Воздух, заполняющий кубический резервуар, находится при нормальных условиях. Длина ребра резервуара $a=1~м$. Резервуар разделили на две равные части, поместив в него тонкий поршень (см. рисунок).  В левую половину резервуара медленно наливают воду. Уровень воды достиг высоты $h=a / 2$.
На какое расстояние сместился при этом поршень? Трения нет. Давлением пара можно пренебречь. Резервуар находится в изотермических условиях.
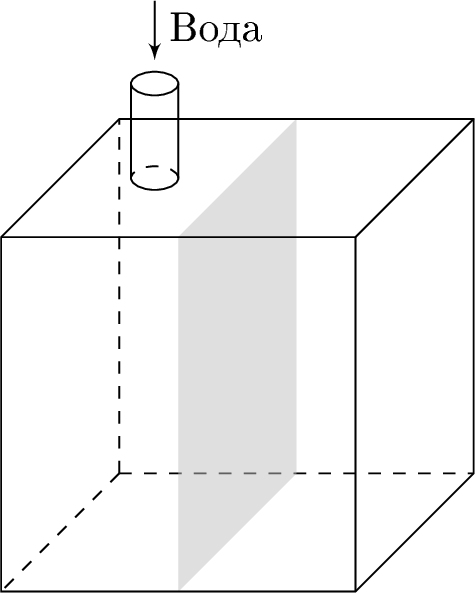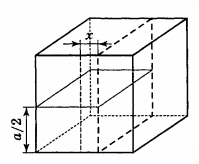
Решение: Обозначим $p_{а}$ — давление воздуха слева и справа от поршня в резервуаре без воды, $p_{1}$ и $p_{2}$ — давления воздуха соответственно справа и слева от поршня в резервуаре с водой (см. рисунок).  По Закону Бойля-Мариотта\begin{equation}p_{а} \frac{a^{3}}{2}=p_{1}\left(\frac{a}{2}-x\right) a^{2}, \tag1\end{equation}\begin{equation}p_{а} \frac{a^{3}}{2}=p_{2}\left(\frac{a}{2}+x\right) a \frac{a}{2}. \tag2\end{equation}Условие равновесия поршня:\begin{equation}p_{1} a^{2}=p_{2} a^{2}+\frac{\rho g a^{3}}{8}. \tag3\end{equation}Из $(1)$, $(2)$ и $(3)$ находим $(y=x / a)$$$\frac{1-4 y^{2}}{6 y-1}=\frac{8 p_{а}}{\rho g a}=80.$$Окончательно: $y \approx 0.17$, т.е. $x \approx 0.17~м$.
Ответ: $$ x \approx 0.17~м. $$
Темы:
T, Термодинамика, Всероссийские, Гидростатика, Давление